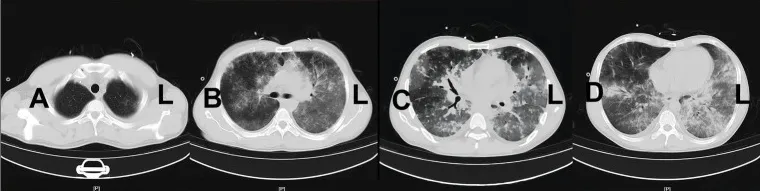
Reexamination of chest CT on the 15th day of admission before the application of ECMO.
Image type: radiology (ct)